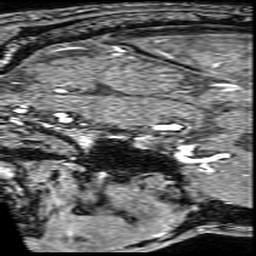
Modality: angio
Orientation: sagittal
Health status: ill
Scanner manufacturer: philips
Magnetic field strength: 3 T
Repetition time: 0.01819 s
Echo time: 0.003371 s